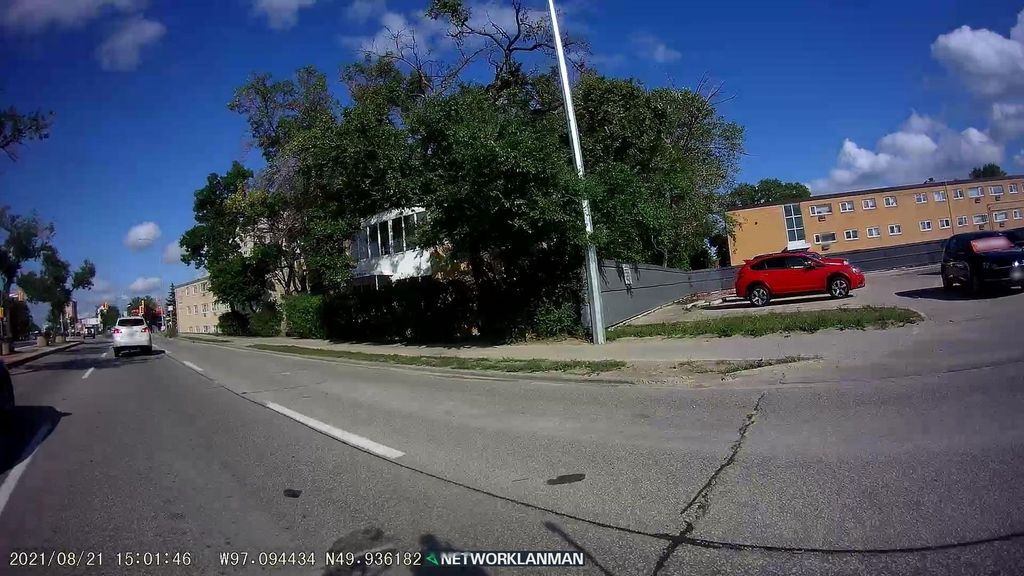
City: winnipeg